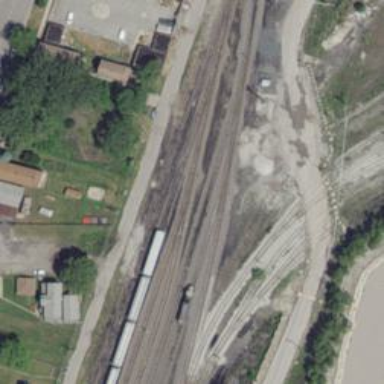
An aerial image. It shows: Railway yard.